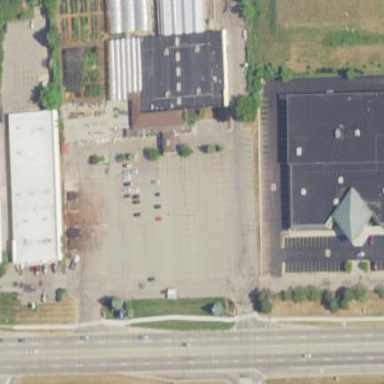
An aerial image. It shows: Garden centre housed in building.